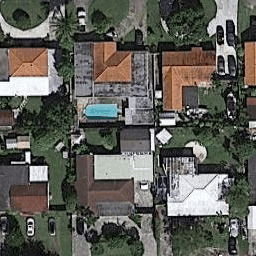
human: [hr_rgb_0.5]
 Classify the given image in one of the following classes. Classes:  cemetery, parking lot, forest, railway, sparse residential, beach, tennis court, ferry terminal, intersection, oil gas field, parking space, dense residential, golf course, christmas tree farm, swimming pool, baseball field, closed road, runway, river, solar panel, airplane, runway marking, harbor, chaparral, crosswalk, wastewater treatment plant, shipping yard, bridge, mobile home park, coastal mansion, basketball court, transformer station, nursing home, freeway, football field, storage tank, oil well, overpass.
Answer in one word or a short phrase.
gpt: dense residential